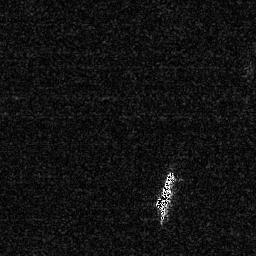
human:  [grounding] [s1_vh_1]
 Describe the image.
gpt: In the satellite image, there is  <ref>1 medium ship </ref> <box>[[58, 65, 69, 87, 0]]</box> located at bottom.